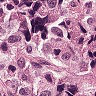
Metastatic tissue present: yes